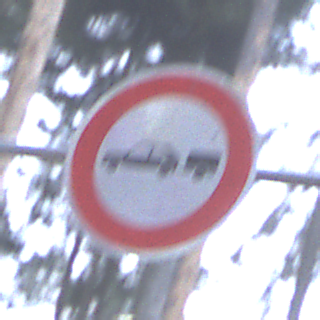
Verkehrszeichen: VerbotPersonenkraftwagenMitAnhaenger
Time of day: MorningAfternoon
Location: Outdoor (Nature)
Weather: Overcast
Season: Winter
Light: Natural